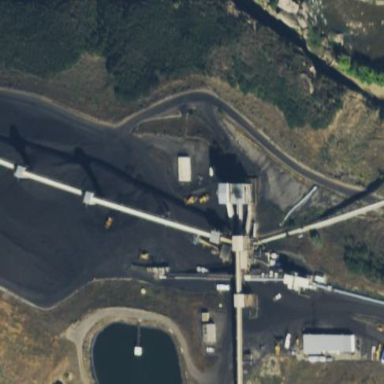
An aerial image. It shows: Conveyor belt that is man-made.